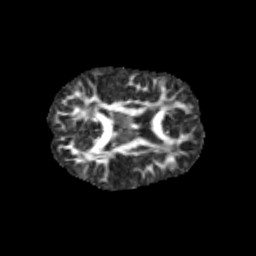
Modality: FA
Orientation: axial
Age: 10
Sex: male
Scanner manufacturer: siemens
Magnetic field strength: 3 T
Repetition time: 3.8 s
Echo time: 0.07 s